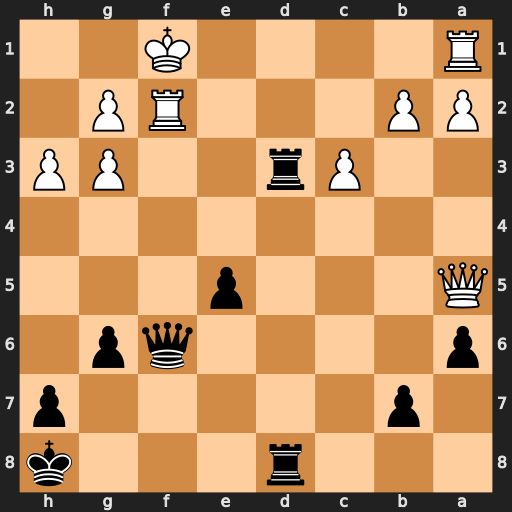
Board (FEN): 3r3k/1p5p/p4qp1/Q3p3/8/2Pr2PP/PP3RP1/R4K2
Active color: b
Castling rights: -
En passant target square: -
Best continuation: Rd1+ Rxd1 Rxd1+ Ke2 Qd6 Qxe5+ Qxe5+